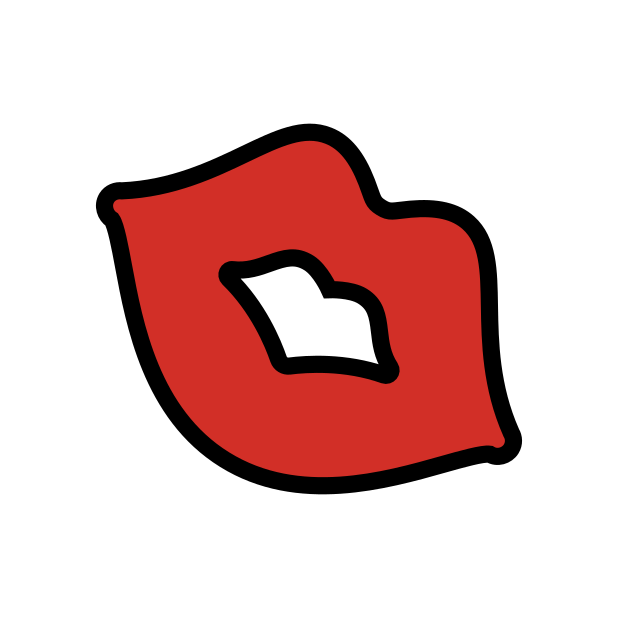
kiss mark